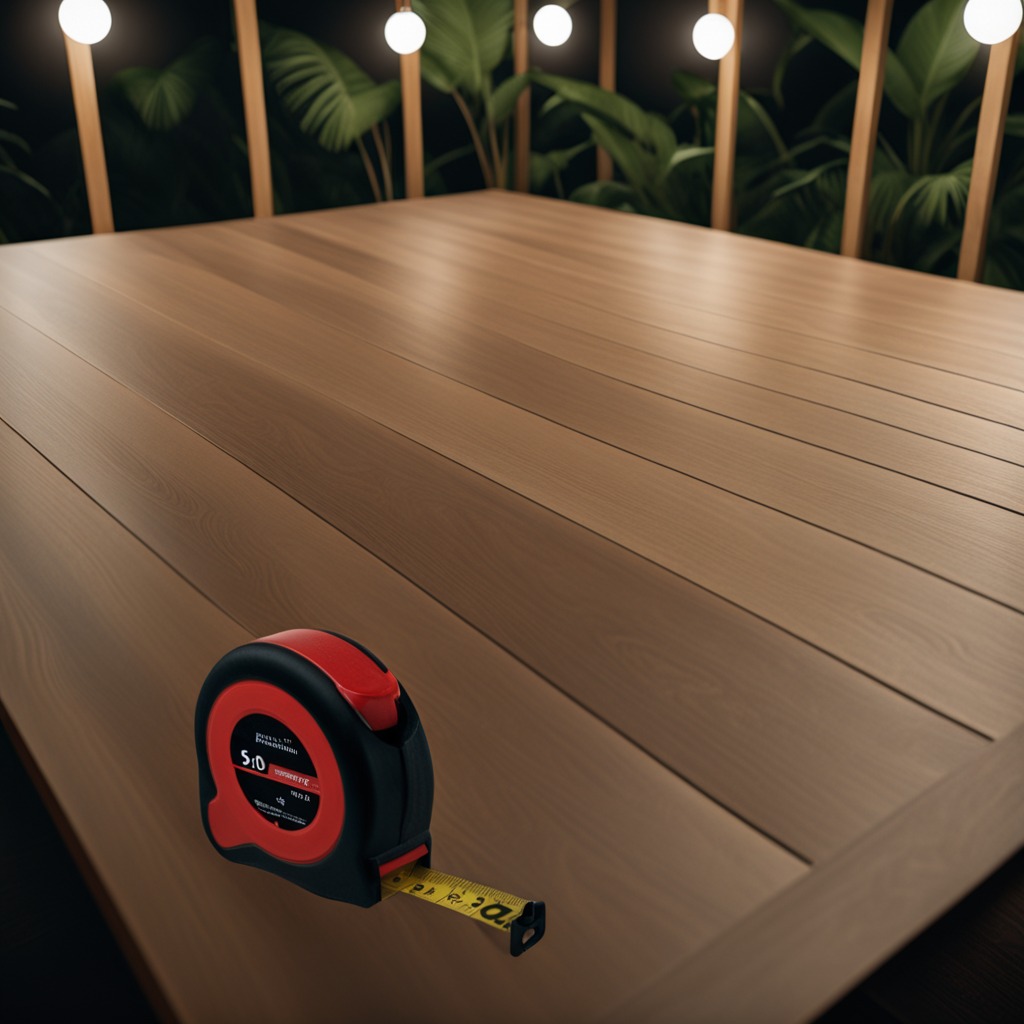
A measuring tape lies on a wooden table inside a jungle field workshop tent at night.